Question: I am working on custom plugin in WP.I have showed the data in table format.Now i am trying to add functionality to plugin.But my table missing header and footer just like normal data listing in WP like Pages and Posts etc.Also i added the new button link.Either this is the right way ? I want to load my page on button clickMy code is :

'''
function extra_tablenav( $which ) {
if ( $which == "top" ){
//The code that goes before the table is here
echo '<h2>Letter Templates <a href="http://localhost/letter/wp-content/plugins/letter/add-letter.php?type=new" class="add-new-h2">Add New</a></h2>';
}
}
function get_columns() {
return $columns= array(
'col_id'=>__('ID'),
'col_name'=>__('Name'),
'col_url'=>__('Url'),
'col_description'=>__('Description')
);
}
public function get_sortable_columns() {
return $sortable = array(
'col_id'=>'id',
'col_name'=>'name'
);
}
'''
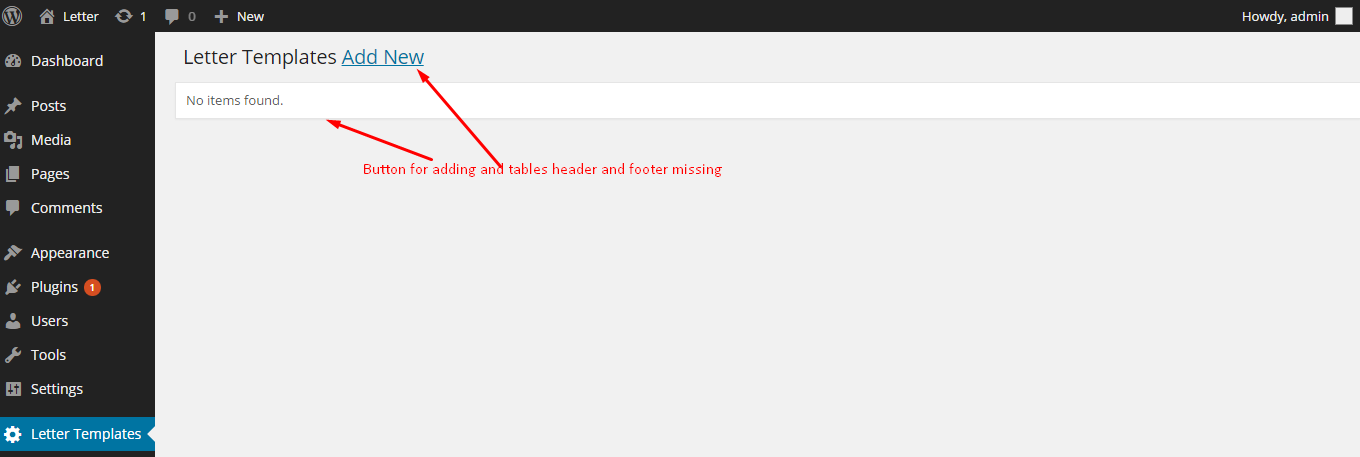
Answer: You can use the '$_column_headers' extended Property
this property is assigned automatically, must manually define it in their prepare_items() or __construct() methods.
like,
'''
function prepare_items(){
$columns = array(
'cb' => '<input type="checkbox" />', //Render a checkbox instead of text
'col_id' => 'ID',
'col_name' => 'Name',
'col_url' => 'URL',
'col_description' => 'Description',
);
$sortable_columns = array(
'col_id' => 'ID',
'col_name' => 'Name',
);
$hidden = array();
$this->_column_headers = array($columns, $hidden, $sortable);
}
function extra_tablenav( $which ) {
if ( $which == "top" ){
echo '<h2>Letter Templates <a href="admin.php?page=letter-template&type=new">Add New</a></h2>';
}
}
'''
The Wordpress natively supports URLs like 'wp-admin/admin.php?page=' you acess plugin pages like 'wp-admin/admin.php?page=mypage&tab=add-letter'
And then in your code you just look at the GET and pull up the main page or a sub-page as needed.
like
'''
if(isset($_GET['type']) && $_GET['type']=='new'){
include('add-letter.php');
}
'''
<URL>